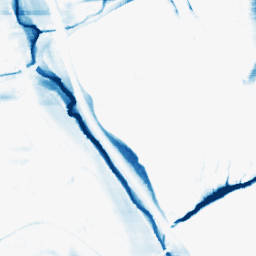
Category: morphological
Decomposition family: morphological_rect
Decomposition parameters: operation: closing
width: 50
height: 10
Upsampling method: sinc_hamming
Upsampling parameters: scale: 4
kernel_size: 16
Upsampling scale: 4